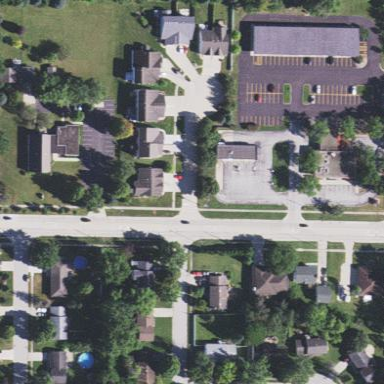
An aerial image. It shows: Residential area within neighborhood.